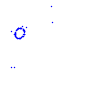
Particle: proton